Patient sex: F
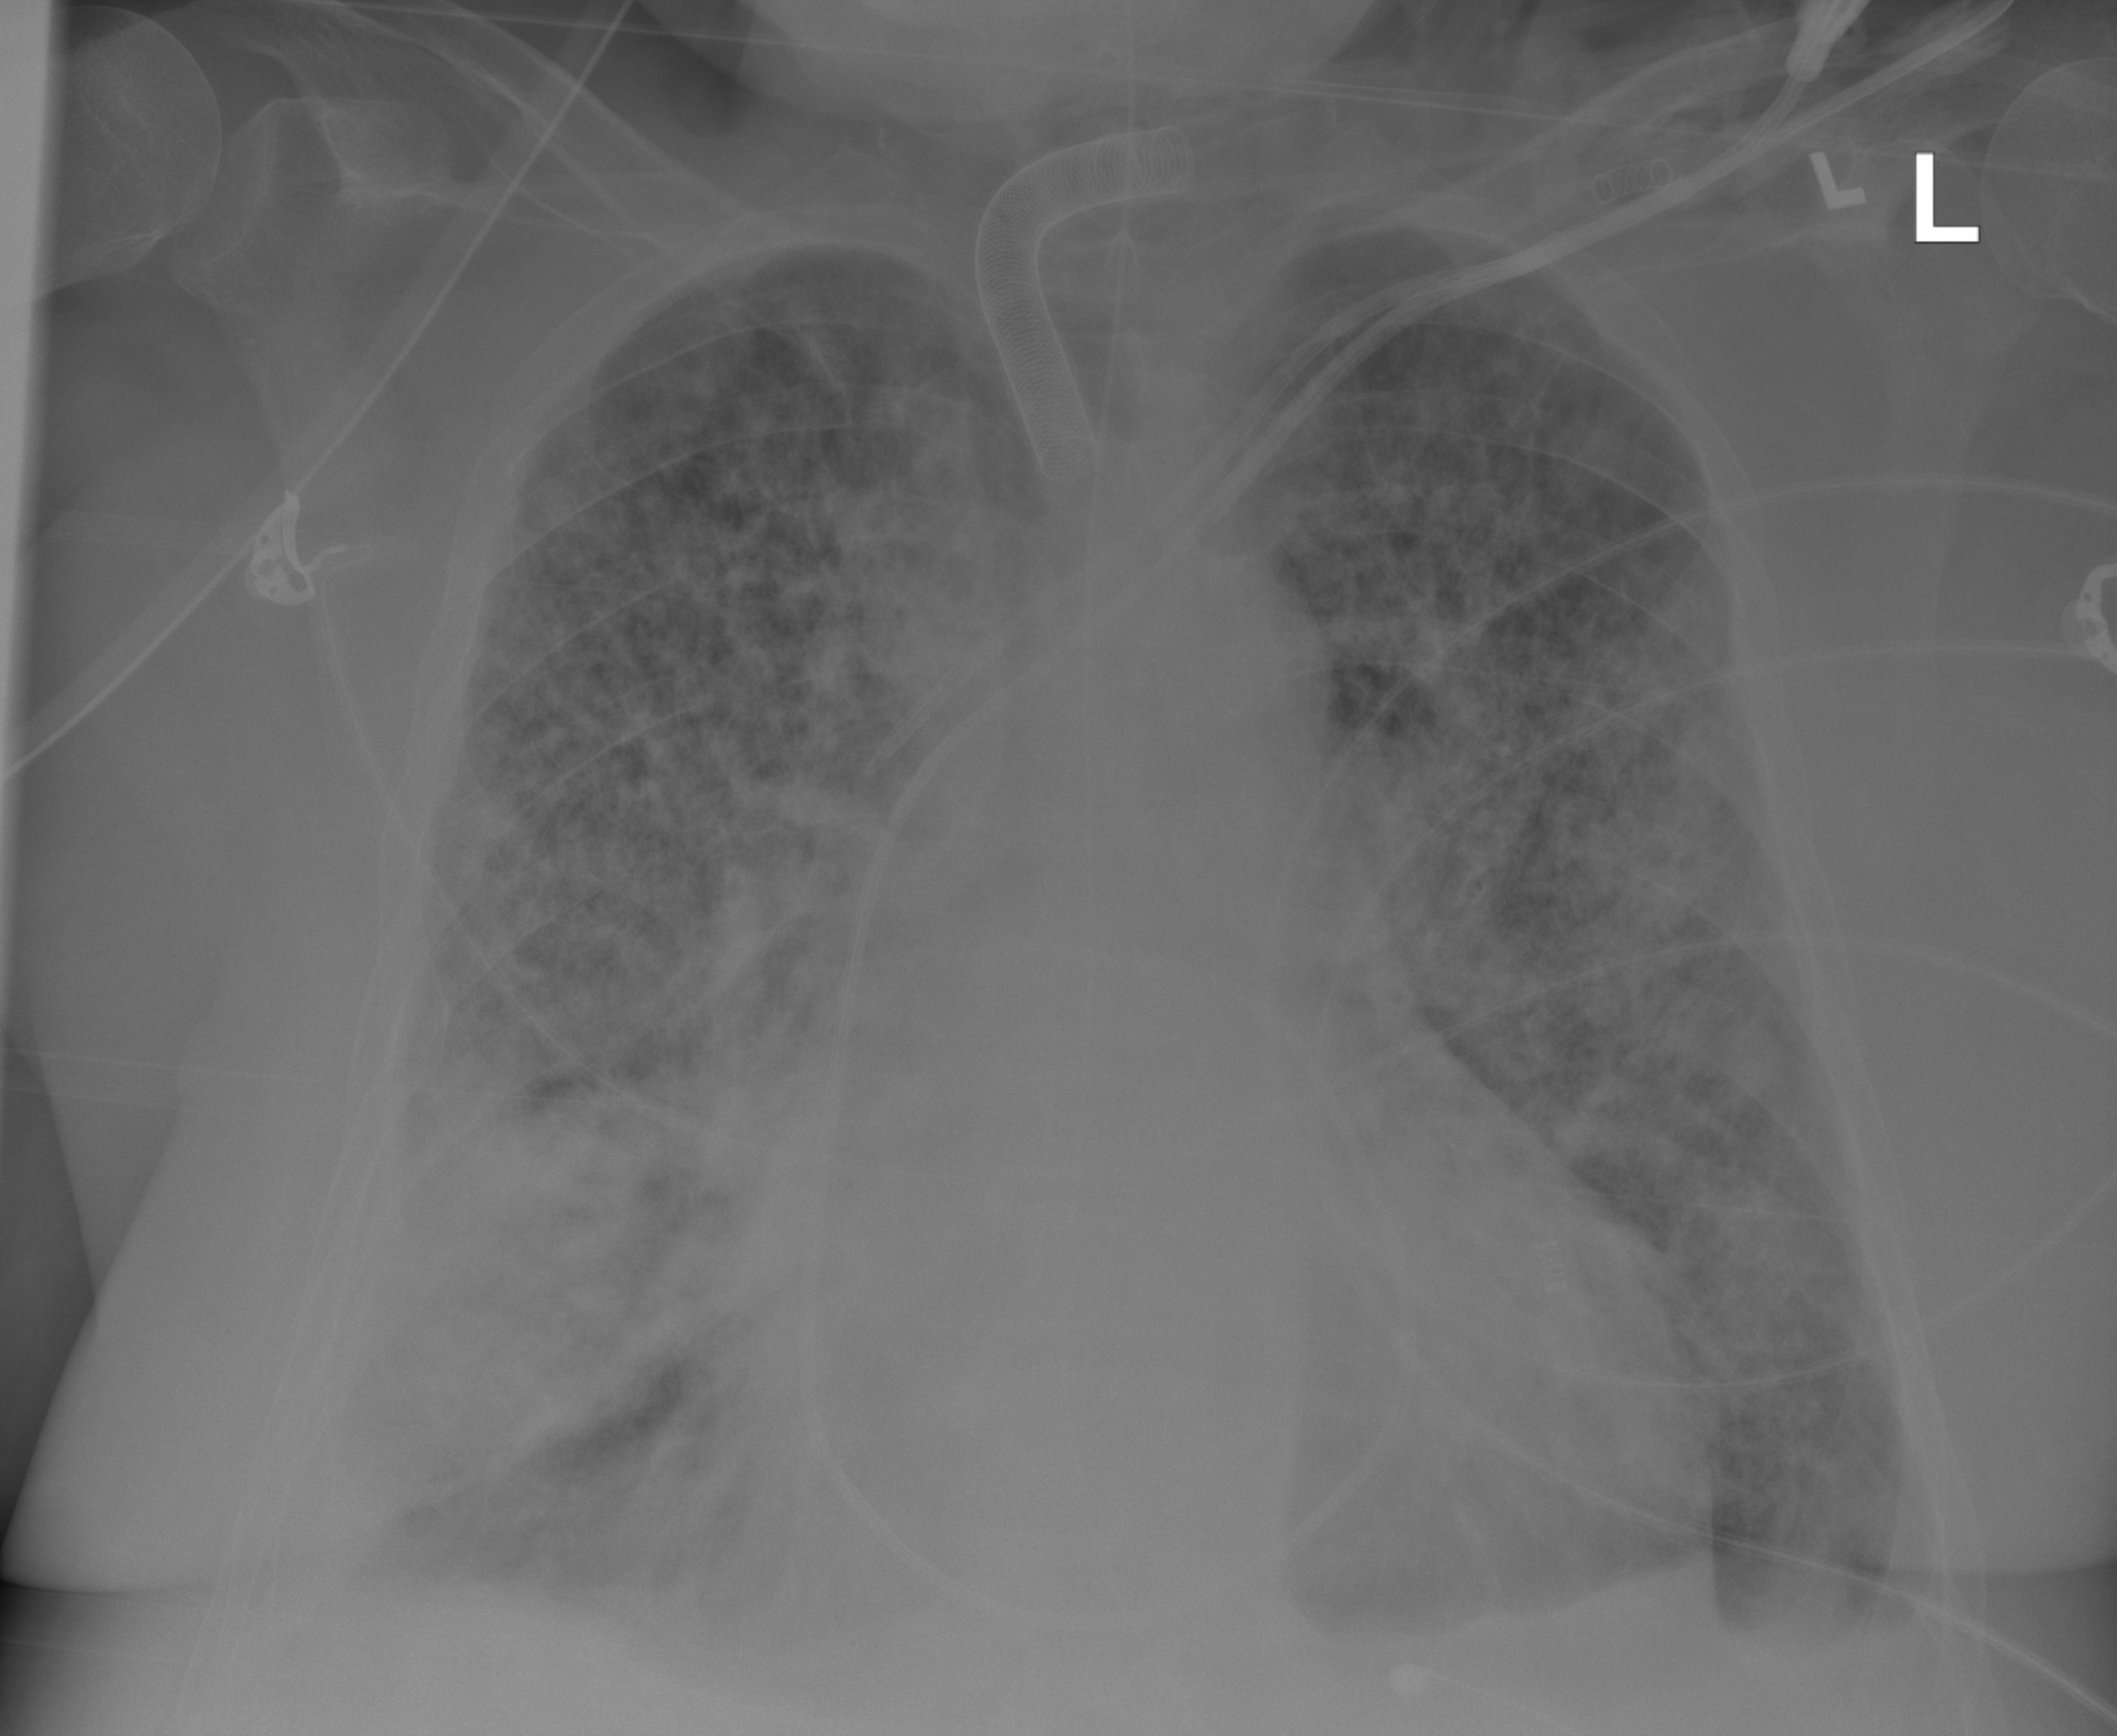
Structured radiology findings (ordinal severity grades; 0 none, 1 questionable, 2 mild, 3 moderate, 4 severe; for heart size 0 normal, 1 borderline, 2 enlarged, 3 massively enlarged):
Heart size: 2
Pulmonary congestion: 2
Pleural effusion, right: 2
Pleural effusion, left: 2
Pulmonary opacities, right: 3
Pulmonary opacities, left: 3
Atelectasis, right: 3
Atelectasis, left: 2